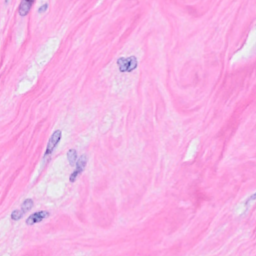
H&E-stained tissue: Breast